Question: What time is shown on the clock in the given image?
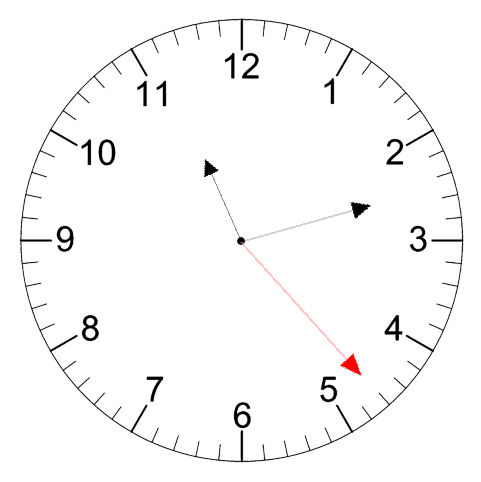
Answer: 11:12:23